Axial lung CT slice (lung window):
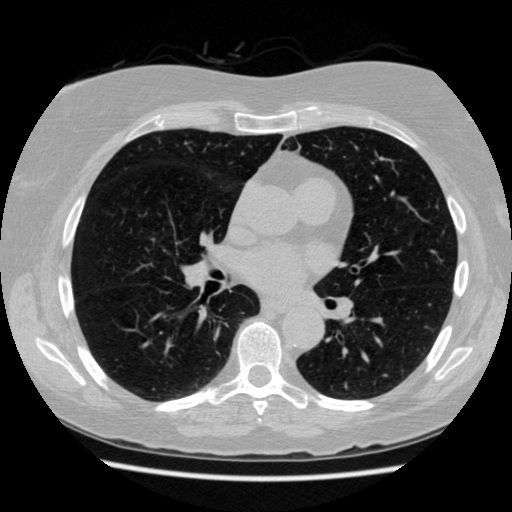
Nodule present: no